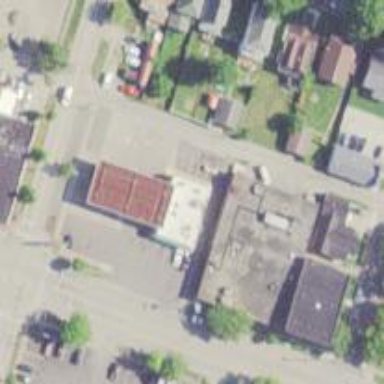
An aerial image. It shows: Convenience shop.